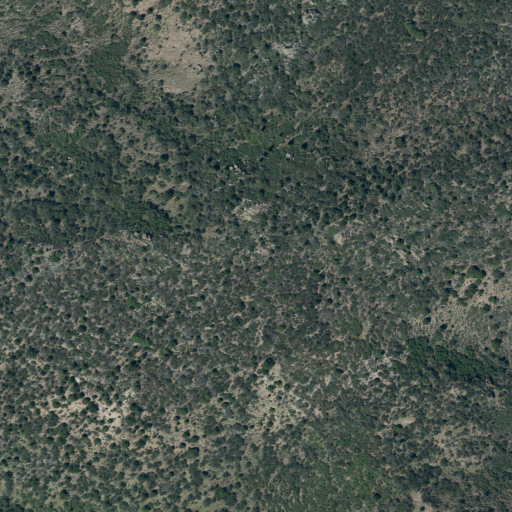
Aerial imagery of mountain in Utah named Duncan Mountain containing evergreen forest and shrub